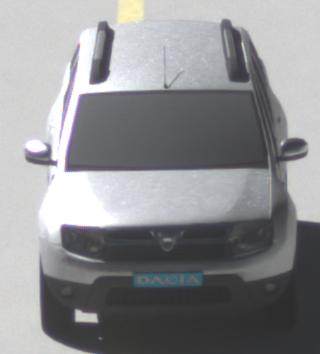
Make: Dacia
Model: Duster dCi 110 FAP
Detailed model: Duster (I)
Model produced from: 2010/06
Model produced until: 2013/11
Doors: 5
Color: white
Road condition: dry road
Daytime: morning or afternoon
Contrast: high contrast